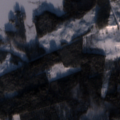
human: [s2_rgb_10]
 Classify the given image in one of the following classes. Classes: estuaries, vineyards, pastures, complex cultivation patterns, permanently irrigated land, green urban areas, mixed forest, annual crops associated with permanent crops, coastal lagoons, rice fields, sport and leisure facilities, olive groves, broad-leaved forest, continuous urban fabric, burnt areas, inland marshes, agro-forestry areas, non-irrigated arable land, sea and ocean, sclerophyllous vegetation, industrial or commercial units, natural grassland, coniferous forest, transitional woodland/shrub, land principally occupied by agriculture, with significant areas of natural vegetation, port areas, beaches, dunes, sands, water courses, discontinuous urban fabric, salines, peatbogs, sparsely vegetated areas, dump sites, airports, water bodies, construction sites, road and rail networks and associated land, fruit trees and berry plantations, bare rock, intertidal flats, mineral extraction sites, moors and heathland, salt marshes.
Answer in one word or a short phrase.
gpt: coniferous forest, mixed forest, transitional woodland/shrub, water bodies